Question: I've created a shape purely by CSS. The following link includes my work.
<URL>
CSS:
'''
#applicationStatus {
position: relative;
width: 630px;
height: 140px;
top: 20px;
left: 40px; }
ul.applicationStatus {
list-style: none; }
li.applicationStatus, li.applicationStatusGood, li.applicationStatusNoGood {
height: 140px;
background-color: #767676;
display: inline-block;
/* Dirty IE Hack */
zoom: 1;
*display: inline;
margin-right: 30px;
padding: 10px;
color: white;
font-size: 18px;
text-align: center;
line-height: 150px;
/* vertical-align: middle; */ }
li.applicationStatus:after, li.applicationStatusGood:after, li.applicationStatusNoGood:after {
content: "";
position: absolute;
width: 0;
height: 0;
border-top: 80px solid transparent;
border-left: 30px solid #77a942;
border-bottom: 80px solid transparent;
margin: -10px 90px 0 0px; }
'''
HTML
'''
<div id="applicationStatus">
<ul>
<li class="applicationStatus">Basvuru Alindi</li>
<li class="applicationStatusGood">Dil Sinavi</li>
<li class="applicationStatusNoGood">Sozlu Mulakat</li>
<li class="applicationStatus">Hibe</li>
</ul>
</div>
'''
What I'm trying to achieve is the following:

I'm struggling with aligning the arrow part of the image. I created that part with pseudo-element with the help of <URL> but I can't seem to align it properly.
Setting the margin value of the after selector works for vertical positioning but not for horizontal positioning.
What should I do?
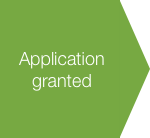
Answer: Check the Jsfiddle
<URL>
'''
margin: -10px 90px 0 10px;
'''